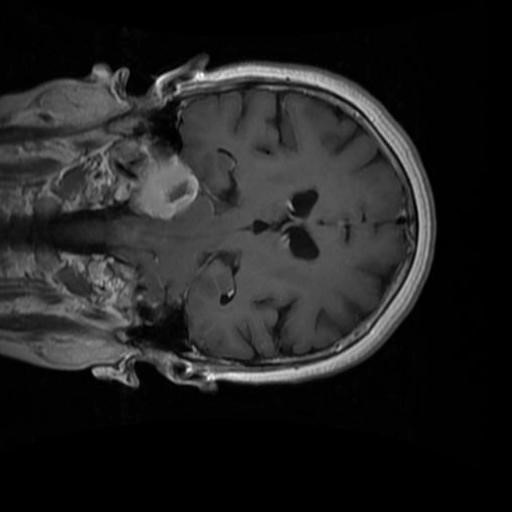
Label: brain_menin